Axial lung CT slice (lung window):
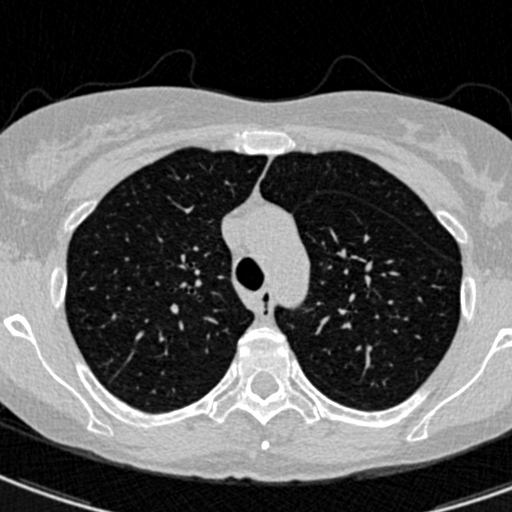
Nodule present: no